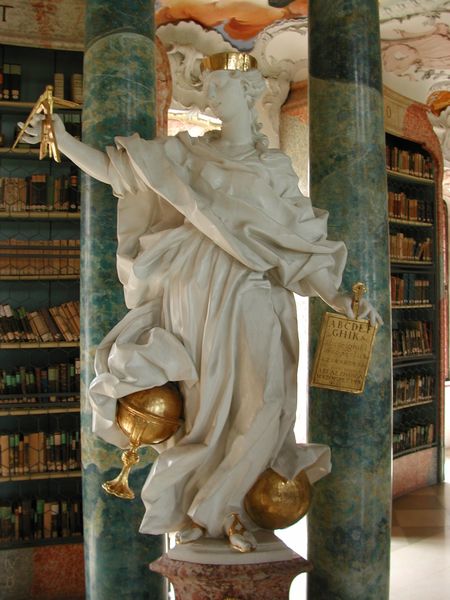
Titel: Bibliothek Wiblingen
Künstler: Christian Wiedemann
Standort: Wiblingen, Benediktinerkloster (EU - D - BW)
Schlagwörter: umhang, weiß, grün, mädchen, frau, kleid, marmor, säule, säulen, türkis, rot, arm, falten, gesicht, sockel, stein, erde, figur, gewand, gold, kelch, stehend, krone, locken, rosa, skulptur, statue, farbig, bücher, tafel, weib, muse, stuck, sandalen, faltenwurf, foto, buch, vergoldet, kloster, kugel, allegorie, sandale, halbprofil, bibliothek, regale, heilige, lernen, globus, klassik, mamor, planet, lehre, weltkugel, stuckmarmor, zirkel, sextant, weisheit, alphabet, jade, erdball, wissen, schreibzeug, abc, marmorsäule, sechstant, #säulen, zierkel, wiblingen, schussenried, compass, alpahbet, goldene sandalen